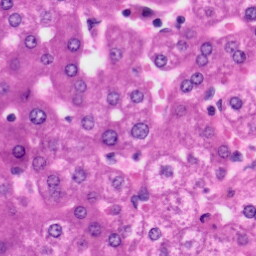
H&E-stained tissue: Liver